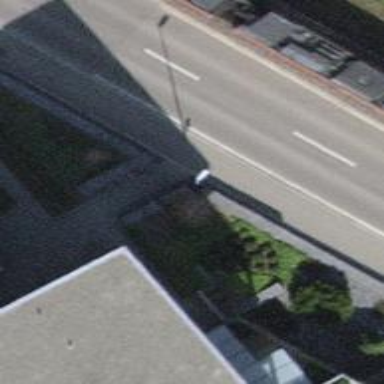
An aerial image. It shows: Road with steps.